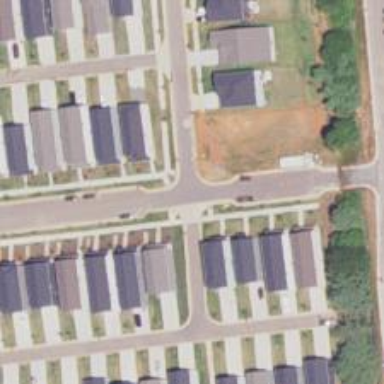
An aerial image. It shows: Residential road.